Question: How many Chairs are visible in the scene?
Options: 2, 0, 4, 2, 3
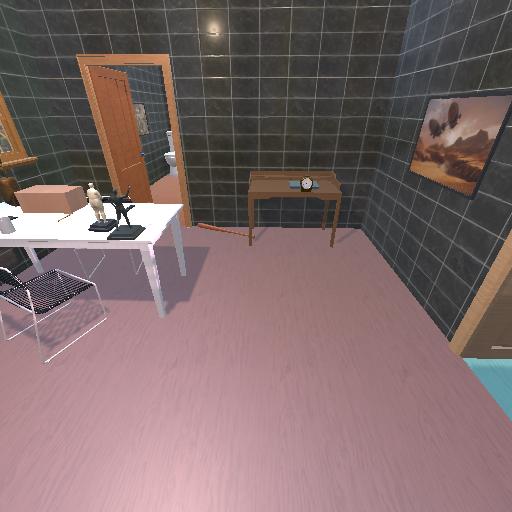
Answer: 2